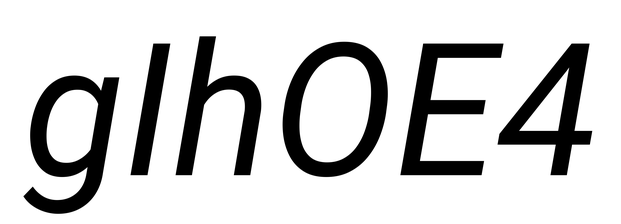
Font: Roboto-Italic_Italic